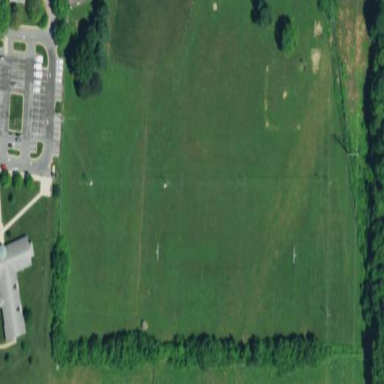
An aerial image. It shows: Soccer pitch for outdoor sports and leisure activities.